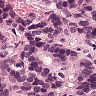
Metastatic tissue present: yes